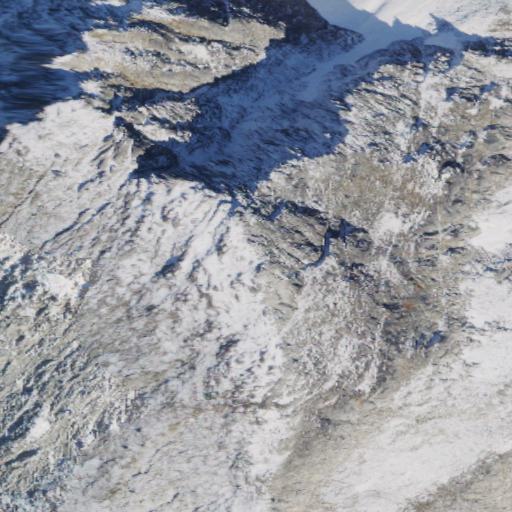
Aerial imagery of mountain in Washington named Copper Mountain containing barren land, grassland, shrub, and snow